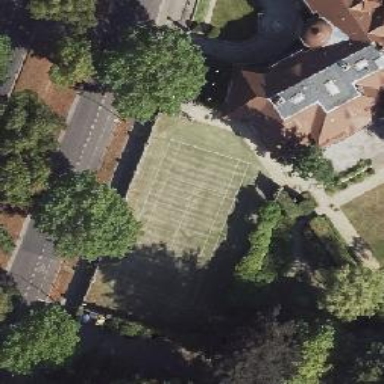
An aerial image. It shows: Tennis court in leisure pitch.